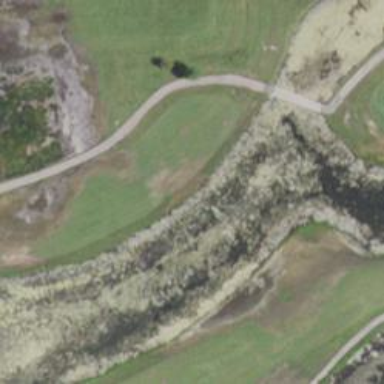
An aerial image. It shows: Scenic view of water hazard on golf course. The natural water feature adds beauty to the landscape.